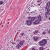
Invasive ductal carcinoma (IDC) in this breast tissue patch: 0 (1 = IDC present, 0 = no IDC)